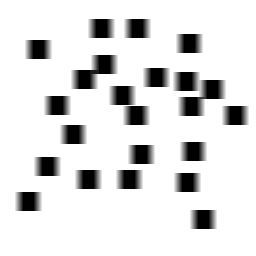
Squares: 23
Triangles: 0
Stars: 0
Total shapes: 23